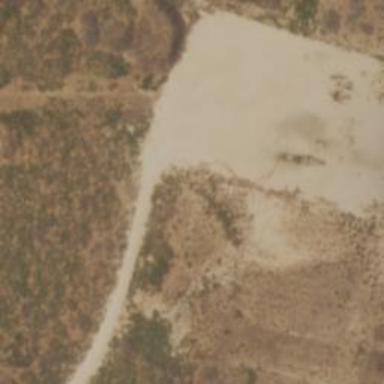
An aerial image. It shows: Wellsite surrounded by sand.